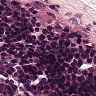
Metastatic tissue present: no